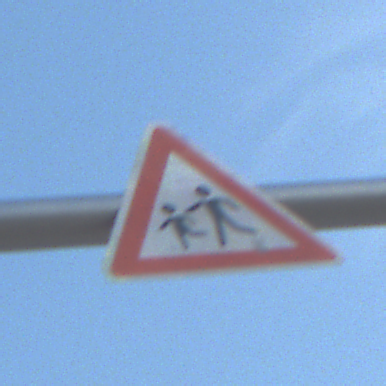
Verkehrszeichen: KinderRechts
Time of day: SunriseSunset
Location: Outdoor (Suburban)
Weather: PartlyCloudy
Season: Winter
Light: Natural